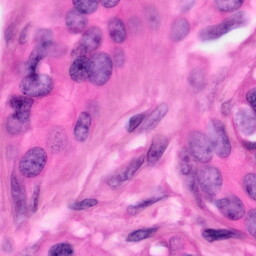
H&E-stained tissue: Pancreatic